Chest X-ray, AP view. Patient: 64 years old, sex M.
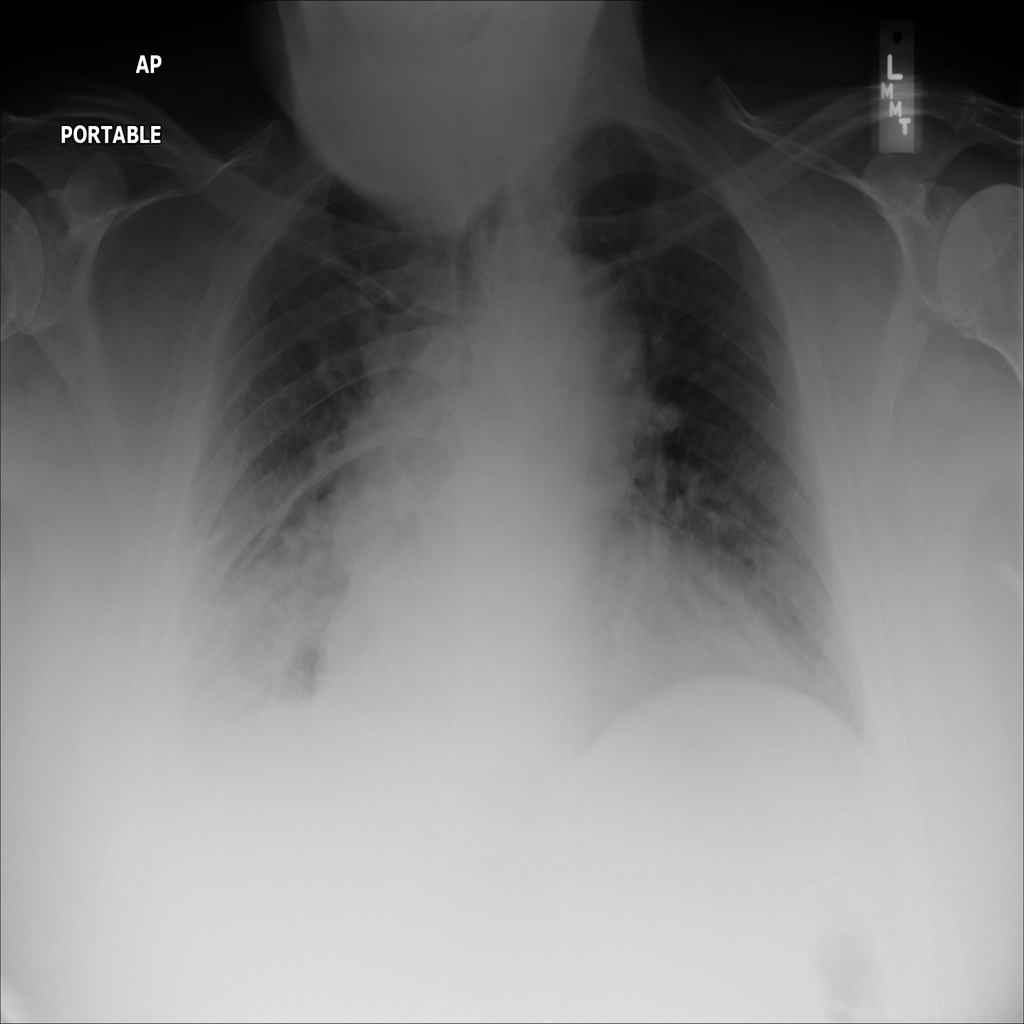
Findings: Atelectasis, Effusion